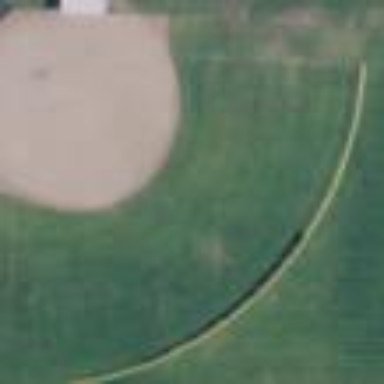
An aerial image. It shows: Baseball pitch for leisure land activities.